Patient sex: M
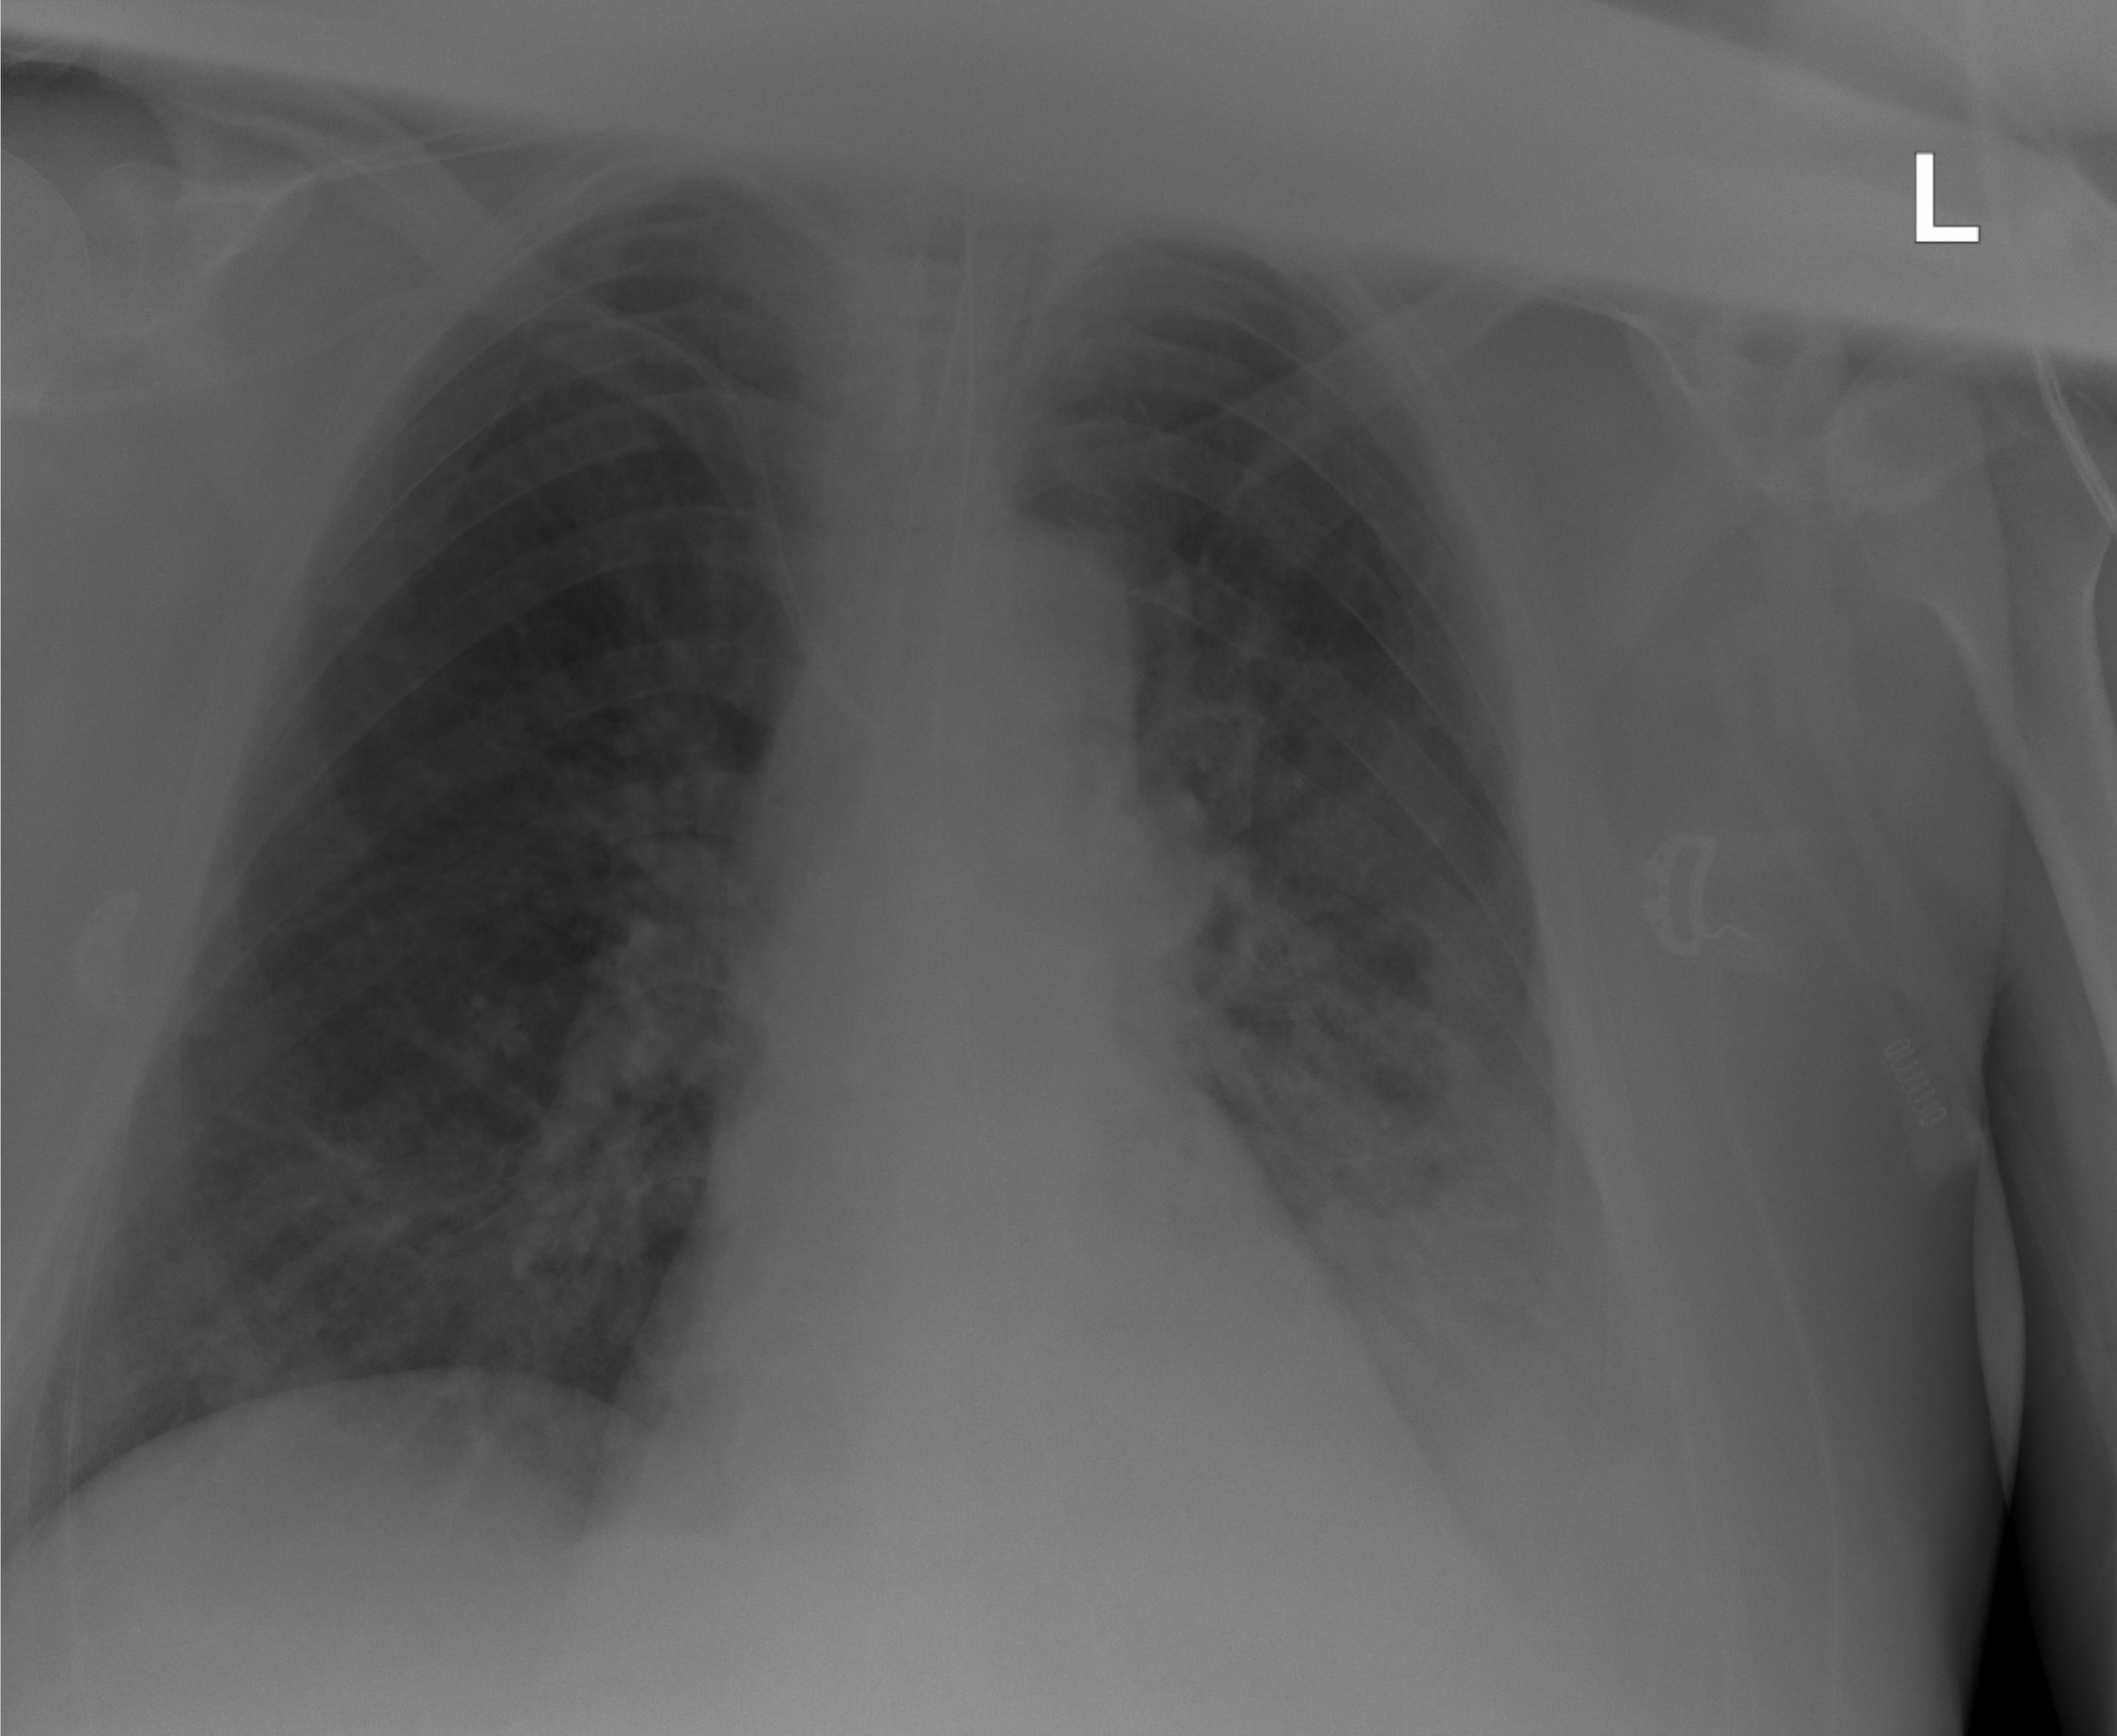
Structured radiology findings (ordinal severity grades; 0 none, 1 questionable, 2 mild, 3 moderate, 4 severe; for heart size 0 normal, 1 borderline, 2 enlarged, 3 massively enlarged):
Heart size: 0
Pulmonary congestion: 2
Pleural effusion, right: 0
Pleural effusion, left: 2
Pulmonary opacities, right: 2
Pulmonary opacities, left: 2
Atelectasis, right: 0
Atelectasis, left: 2